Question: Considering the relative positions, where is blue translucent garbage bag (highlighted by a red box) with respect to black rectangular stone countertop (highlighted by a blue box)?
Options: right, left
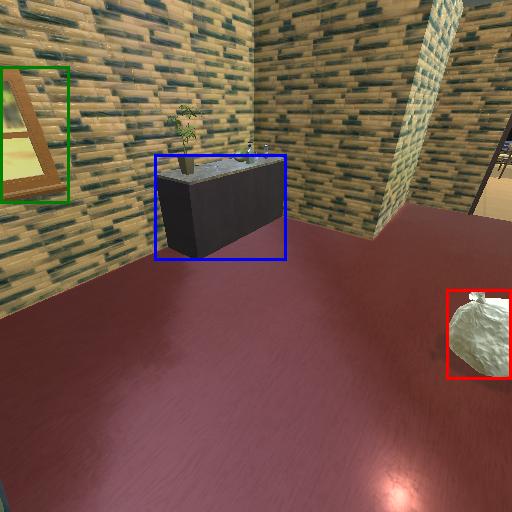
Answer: right